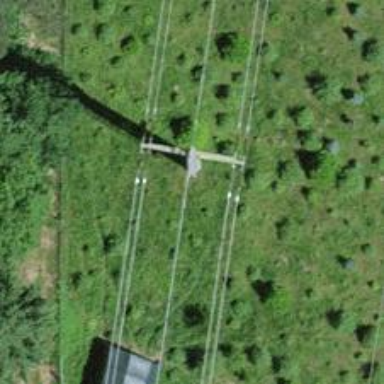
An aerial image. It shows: Power line in the image.